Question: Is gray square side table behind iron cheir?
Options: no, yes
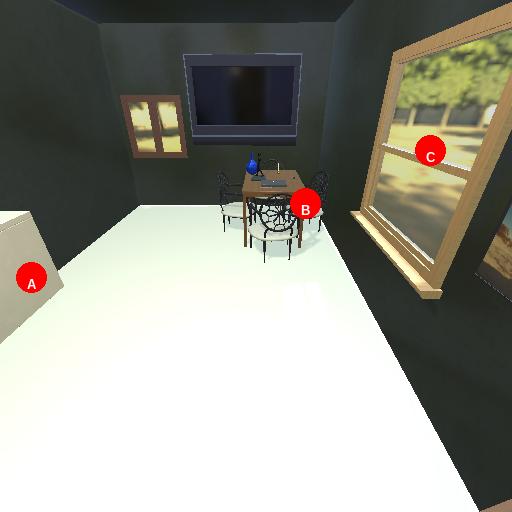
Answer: no